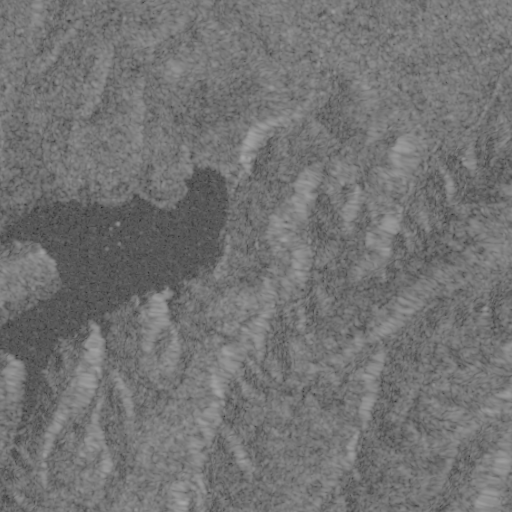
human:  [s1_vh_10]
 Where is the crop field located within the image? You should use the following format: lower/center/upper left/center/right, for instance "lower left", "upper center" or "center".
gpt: The crop field is located in the upper left of the image.
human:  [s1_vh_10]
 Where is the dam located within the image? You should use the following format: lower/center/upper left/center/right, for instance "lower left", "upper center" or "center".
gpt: The dam is located in the upper center of the image.
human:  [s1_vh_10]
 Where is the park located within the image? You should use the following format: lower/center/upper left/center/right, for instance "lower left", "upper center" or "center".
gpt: The park is located in the left of the image.
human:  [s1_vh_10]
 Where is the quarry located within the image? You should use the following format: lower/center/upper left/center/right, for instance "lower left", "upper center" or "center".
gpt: There is no quarry in the image.

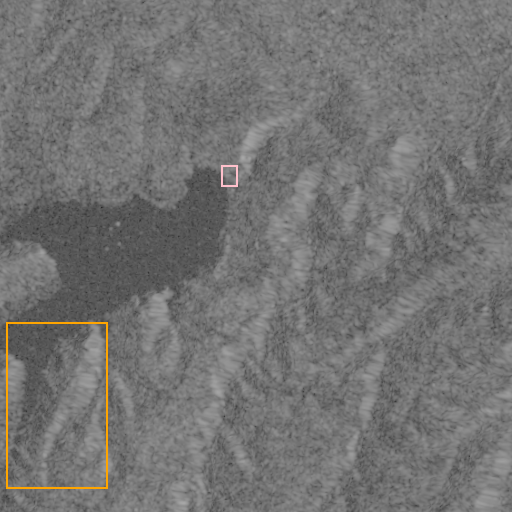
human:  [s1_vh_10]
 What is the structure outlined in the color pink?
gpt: The structure outlined in pink is a dam.
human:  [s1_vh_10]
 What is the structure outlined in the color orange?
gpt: The structure outlined in orange is a park.
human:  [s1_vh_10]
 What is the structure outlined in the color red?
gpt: There is no red outline.